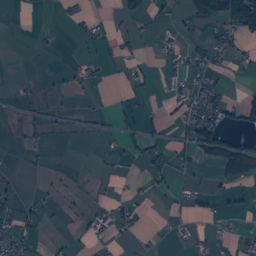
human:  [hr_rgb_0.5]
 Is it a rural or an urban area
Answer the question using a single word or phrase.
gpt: rural

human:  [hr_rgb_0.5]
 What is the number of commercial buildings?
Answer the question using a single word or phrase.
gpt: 0

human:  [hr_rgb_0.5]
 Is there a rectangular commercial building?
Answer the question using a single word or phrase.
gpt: no

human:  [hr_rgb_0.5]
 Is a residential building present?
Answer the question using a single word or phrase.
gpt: yes

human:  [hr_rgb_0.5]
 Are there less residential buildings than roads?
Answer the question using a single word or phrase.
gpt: no

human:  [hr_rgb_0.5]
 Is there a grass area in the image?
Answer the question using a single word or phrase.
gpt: yes

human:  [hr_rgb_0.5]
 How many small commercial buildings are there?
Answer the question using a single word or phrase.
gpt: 0

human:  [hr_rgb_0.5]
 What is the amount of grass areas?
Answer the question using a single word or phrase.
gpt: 28

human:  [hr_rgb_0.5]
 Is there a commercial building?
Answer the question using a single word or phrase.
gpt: no

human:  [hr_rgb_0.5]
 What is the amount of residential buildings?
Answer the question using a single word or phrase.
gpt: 27

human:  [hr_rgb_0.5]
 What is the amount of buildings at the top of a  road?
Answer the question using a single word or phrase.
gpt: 30

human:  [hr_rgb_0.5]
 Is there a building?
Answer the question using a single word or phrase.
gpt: yes

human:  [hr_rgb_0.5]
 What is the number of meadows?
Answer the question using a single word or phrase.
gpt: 3

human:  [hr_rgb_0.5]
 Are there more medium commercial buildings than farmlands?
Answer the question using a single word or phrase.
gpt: no

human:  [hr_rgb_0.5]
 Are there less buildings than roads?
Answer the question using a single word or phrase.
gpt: no

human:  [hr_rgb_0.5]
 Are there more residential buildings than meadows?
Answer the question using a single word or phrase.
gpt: yes

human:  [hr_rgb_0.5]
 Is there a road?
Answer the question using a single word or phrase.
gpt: yes

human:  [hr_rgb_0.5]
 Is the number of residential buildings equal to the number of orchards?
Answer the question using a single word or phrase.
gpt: no

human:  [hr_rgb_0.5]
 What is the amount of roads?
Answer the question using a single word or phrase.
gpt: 13

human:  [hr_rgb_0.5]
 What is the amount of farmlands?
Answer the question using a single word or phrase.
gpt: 8

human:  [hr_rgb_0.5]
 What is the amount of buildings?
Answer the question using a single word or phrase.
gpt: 30

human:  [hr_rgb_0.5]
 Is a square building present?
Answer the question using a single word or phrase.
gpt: no

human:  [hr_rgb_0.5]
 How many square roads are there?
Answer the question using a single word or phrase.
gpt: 0

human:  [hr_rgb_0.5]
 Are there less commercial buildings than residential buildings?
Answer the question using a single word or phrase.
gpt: yes

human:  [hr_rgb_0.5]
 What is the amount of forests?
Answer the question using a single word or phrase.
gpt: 2

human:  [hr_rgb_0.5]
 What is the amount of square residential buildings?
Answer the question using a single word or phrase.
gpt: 0

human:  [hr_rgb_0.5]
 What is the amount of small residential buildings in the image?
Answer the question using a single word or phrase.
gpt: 24

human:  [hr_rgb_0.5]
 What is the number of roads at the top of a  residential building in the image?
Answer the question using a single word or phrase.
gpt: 9

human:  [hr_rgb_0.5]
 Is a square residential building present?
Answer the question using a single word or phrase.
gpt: no

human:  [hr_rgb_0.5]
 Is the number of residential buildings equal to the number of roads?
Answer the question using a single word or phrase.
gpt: no

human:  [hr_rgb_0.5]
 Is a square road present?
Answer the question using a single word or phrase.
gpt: no

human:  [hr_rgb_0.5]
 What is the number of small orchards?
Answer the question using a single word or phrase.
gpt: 0

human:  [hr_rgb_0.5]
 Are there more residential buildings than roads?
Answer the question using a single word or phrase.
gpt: yes

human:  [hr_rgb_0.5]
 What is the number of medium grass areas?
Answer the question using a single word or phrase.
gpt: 3

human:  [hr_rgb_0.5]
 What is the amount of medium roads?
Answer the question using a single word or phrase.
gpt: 0

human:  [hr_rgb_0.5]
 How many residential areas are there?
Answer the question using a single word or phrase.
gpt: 2

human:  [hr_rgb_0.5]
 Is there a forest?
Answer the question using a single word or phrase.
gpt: yes

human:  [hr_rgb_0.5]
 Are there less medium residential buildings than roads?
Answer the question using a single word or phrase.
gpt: yes

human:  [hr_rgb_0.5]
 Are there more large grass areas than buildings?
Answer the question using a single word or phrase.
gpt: no

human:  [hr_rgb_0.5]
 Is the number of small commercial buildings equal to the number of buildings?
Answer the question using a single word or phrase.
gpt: no

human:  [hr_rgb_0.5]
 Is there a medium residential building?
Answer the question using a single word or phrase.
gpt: yes

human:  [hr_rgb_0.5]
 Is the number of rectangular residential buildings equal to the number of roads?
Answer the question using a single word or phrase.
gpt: no

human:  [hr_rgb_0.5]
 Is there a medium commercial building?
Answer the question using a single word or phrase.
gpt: no

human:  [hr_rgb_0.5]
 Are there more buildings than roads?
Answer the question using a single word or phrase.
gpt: yes

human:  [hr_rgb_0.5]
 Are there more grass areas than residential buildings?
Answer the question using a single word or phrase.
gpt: yes

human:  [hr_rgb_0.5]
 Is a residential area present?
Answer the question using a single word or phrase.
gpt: yes

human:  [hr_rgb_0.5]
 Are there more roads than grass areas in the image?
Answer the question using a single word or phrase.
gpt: no

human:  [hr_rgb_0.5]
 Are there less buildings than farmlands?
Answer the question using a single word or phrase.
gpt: no

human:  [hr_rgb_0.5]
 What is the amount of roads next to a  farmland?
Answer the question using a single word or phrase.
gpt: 13

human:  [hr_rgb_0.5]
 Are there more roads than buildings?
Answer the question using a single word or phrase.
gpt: no

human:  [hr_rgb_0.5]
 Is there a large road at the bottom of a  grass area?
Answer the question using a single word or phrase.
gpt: no

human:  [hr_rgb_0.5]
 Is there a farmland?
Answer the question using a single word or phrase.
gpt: yes

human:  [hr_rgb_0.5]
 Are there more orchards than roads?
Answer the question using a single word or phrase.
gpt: no

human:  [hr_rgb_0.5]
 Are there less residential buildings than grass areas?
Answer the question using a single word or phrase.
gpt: yes

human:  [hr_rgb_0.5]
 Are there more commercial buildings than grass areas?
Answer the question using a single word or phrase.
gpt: no

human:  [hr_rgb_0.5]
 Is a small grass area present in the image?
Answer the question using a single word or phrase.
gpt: yes

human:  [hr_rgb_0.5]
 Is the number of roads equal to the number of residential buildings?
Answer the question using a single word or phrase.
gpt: no

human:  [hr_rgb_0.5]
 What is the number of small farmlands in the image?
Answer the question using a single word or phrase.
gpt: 0

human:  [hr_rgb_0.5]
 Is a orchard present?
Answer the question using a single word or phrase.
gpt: yes

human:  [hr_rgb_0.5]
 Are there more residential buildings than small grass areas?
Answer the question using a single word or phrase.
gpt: yes

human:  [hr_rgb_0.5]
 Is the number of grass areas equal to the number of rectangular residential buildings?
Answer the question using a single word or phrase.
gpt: no

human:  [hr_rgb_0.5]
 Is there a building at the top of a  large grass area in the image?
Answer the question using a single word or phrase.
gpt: yes

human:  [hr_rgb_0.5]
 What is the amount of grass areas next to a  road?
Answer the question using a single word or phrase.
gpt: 28

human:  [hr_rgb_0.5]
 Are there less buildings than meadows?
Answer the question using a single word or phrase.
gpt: no